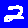
Digit: 2